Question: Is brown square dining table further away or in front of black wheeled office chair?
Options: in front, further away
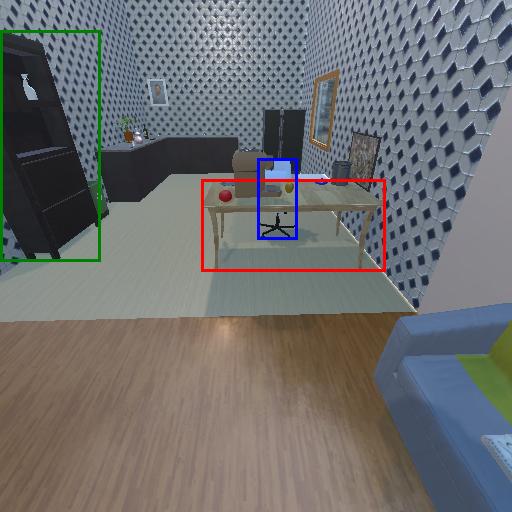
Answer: in front